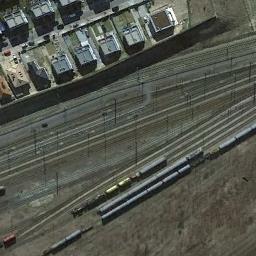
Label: railway